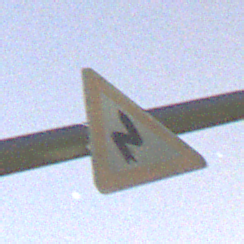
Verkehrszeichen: DoppelkurveRechts
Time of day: Night
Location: Outdoor (Nature)
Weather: Clear
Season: NotSpecified
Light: Natural